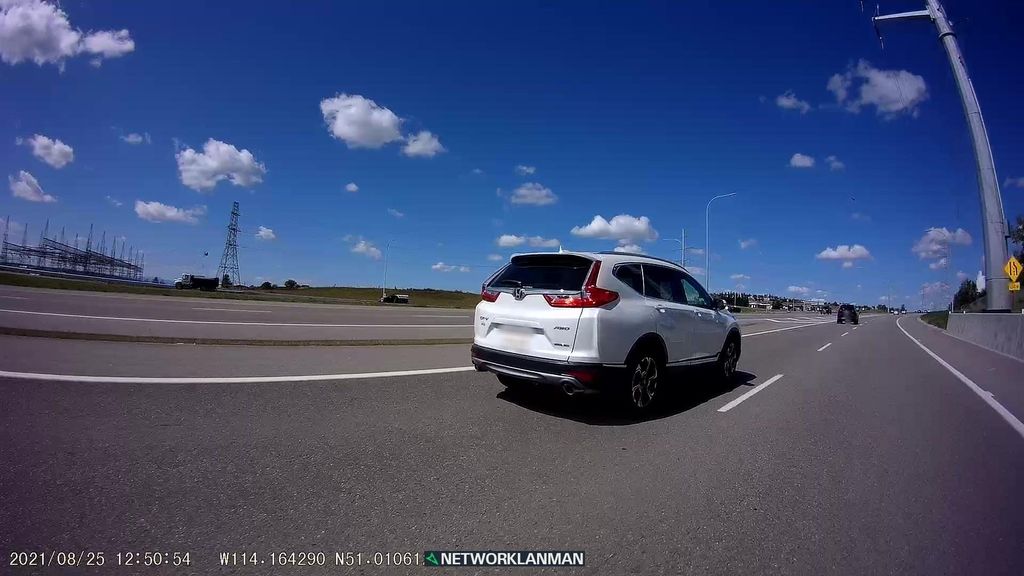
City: calgary